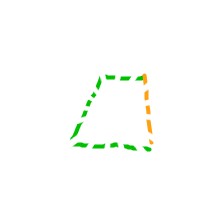
Shape: trapezoid